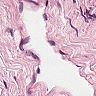
Metastatic tissue present: no